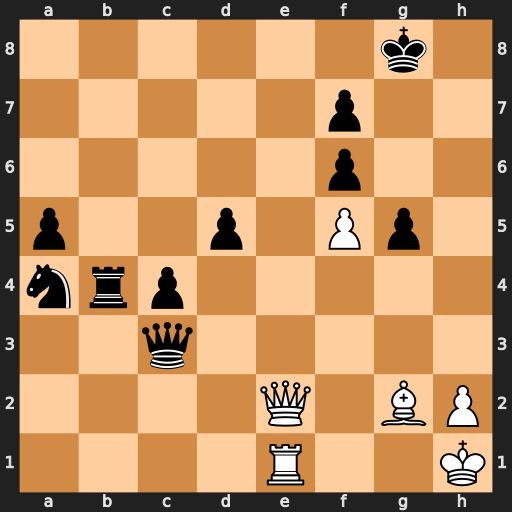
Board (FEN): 6k1/5p2/5p2/p2p1Pp1/nrp5/2q5/4Q1BP/4R2K
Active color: w
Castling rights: -
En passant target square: -
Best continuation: Qe8+ Kg7 Bxd5 Rb7 Bxb7